Question: I just got a crash showing as the following screen shot, it happened when I click the back button on the navigation bar, is any typical situation will cause this crash?

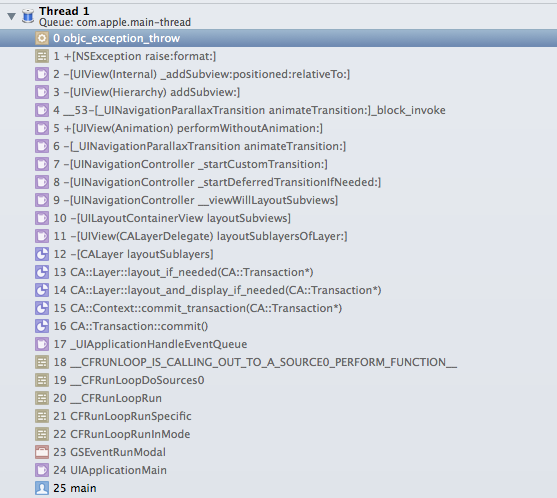
Answer: In my experience there was an issue introduced in iOS 7 making it possible for you to start a transition before another has ended, which ultimately causes this crash. You can reproduce this manually if you put 2 navigation calls back to back and run them, such as:
'''
[self.navigationController pushViewController:whatever animated:YES];
[self.navigationController pushViewController:whatever2 animated:YES];
'''
If you do this, you will eventually see that crash occur.
The easiest way I found to make sure this never happens is by subclassing 'UINavigationController' and implementing the 'UINavigationControllerDelegate' to prevent overlapping transitions.
Once I began using the code below, the number of crashes I see due to this issue has dropped to 0.
One thing to note is that if you actually need to implement another '<UINavigationControllerDelegate>' you will need to write some code to store the extra delegate yourself and pass on the delegate calls, perhaps using 'NSProxy' or something like that.
'''
@interface MyNavigationController () <UINavigationControllerDelegate>
{
// used to prevent "can't add self as subview" crashes which occur when trying to animate 2 transitions simultaneously
BOOL _currentlyAnimating;
}
@end
@implementation MyNavigationController
- (void) viewDidLoad
{
[super viewDidLoad];
self.delegate = self;
}
- (void) pushViewController:(UIViewController *)viewController animated:(BOOL)animated
{
if(_currentlyAnimating)
{
return;
}
else if(animated)
{
_currentlyAnimating = YES;
}
[super pushViewController:viewController animated:animated];
}
- (UIViewController *) popViewControllerAnimated:(BOOL)animated
{
if(_currentlyAnimating)
{
return nil;
}
else if(animated)
{
_currentlyAnimating = YES;
}
return [super popViewControllerAnimated:animated];
}
- (void)navigationController:(UINavigationController *)navigationController didShowViewController:(UIViewController *)viewController animated:(BOOL)animated
{
_currentlyAnimating = NO;
}
- (void)navigationController:(UINavigationController *)navigationController willShowViewController:(UIViewController *)viewController animated:(BOOL)animated
{
// tracking cancelled interactive pop
// http://stackoverflow.com/questions/23484310/canceling-interactive-uinavigationcontroller-pop-gesture-does-not-call-uinavigat
[[self transitionCoordinator] notifyWhenInteractionEndsUsingBlock:^(id<UIViewControllerTransitionCoordinatorContext> context)
{
if([context isCancelled])
{
UIViewController *fromViewController = [context viewControllerForKey:UITransitionContextFromViewControllerKey];
[self navigationController:navigationController willShowViewController:fromViewController animated:animated];
if([self respondsToSelector:@selector(navigationController:didShowViewController:animated:)])
{
NSTimeInterval animationCompletion = [context transitionDuration] * [context percentComplete];
dispatch_after(dispatch_time(DISPATCH_TIME_NOW, (uint64_t)animationCompletion * NSEC_PER_SEC), dispatch_get_main_queue(), ^{
[self navigationController:navigationController didShowViewController:fromViewController animated:animated];
});
}
}
}];
}
@end
'''